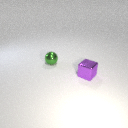
small green metal sphere behind small purple metal cube